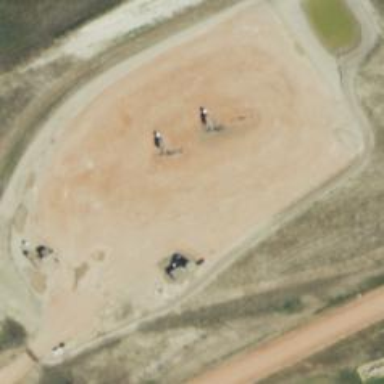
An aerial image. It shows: Petroleum well.